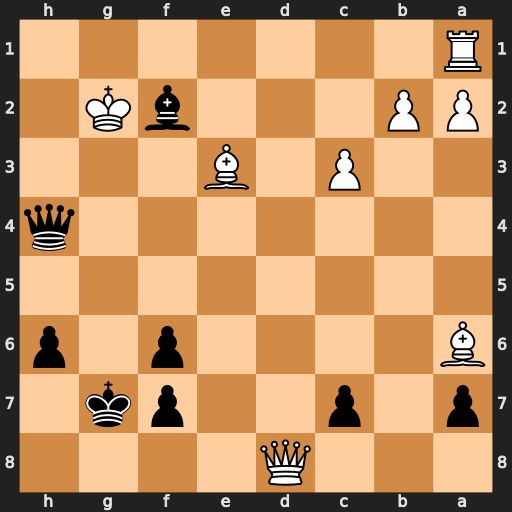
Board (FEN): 3Q4/p1p2pk1/B4p1p/8/7q/2P1B3/PP3bK1/R7
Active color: b
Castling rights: -
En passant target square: -
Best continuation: Qg3+ Kf1 Bxe3 Ke2 Qf2+